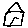
Label: house